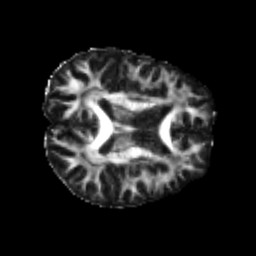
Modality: FA
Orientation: axial
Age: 21
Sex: male
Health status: healthy
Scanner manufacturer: philips
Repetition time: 7.387 s
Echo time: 0.08599 s